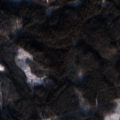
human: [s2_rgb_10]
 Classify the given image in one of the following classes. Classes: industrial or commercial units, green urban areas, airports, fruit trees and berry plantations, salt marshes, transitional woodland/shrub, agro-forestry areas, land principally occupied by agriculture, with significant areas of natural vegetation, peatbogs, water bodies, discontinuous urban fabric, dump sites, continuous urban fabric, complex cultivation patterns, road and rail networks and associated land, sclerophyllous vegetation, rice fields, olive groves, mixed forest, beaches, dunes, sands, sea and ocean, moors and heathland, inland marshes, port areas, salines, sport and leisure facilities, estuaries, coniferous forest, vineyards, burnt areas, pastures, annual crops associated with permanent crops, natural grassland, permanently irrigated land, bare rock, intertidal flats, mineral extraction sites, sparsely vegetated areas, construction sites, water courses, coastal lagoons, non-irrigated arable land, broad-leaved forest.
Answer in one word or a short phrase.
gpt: coniferous forest, mixed forest, transitional woodland/shrub